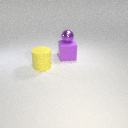
large purple rubber cube below small purple metal sphere